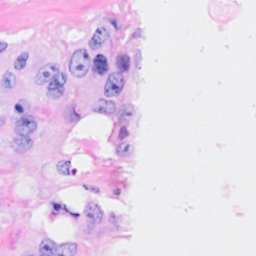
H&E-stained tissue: Breast